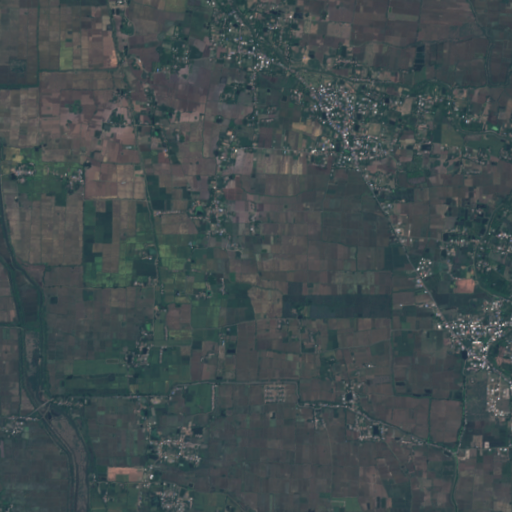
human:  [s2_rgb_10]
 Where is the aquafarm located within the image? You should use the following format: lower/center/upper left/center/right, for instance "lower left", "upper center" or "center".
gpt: The aquafarm is located in the center right of the image.
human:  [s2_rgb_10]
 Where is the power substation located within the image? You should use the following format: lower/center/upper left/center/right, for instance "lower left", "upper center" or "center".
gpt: The power substation is located in the upper right of the image.
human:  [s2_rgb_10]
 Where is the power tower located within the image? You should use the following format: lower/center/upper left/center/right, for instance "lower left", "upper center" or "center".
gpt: The power tower is located in the right of the image.
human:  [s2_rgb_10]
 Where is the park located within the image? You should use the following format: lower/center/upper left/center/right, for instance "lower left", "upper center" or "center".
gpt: There is no park in the image.